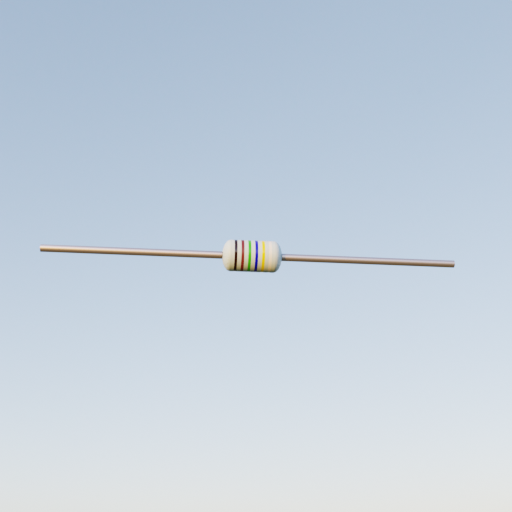
Resistor colour bands (in order): black, brown, green, blue, yellow, white